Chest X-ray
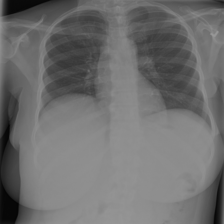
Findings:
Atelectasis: negative
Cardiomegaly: negative
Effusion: negative
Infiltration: negative
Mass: negative
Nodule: negative
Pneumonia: negative
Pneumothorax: negative
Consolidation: negative
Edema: negative
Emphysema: negative
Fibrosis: negative
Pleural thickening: negative
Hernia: negative